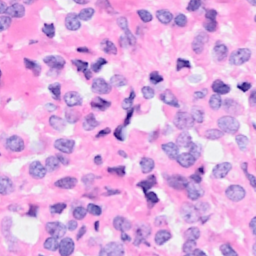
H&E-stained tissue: Breast